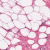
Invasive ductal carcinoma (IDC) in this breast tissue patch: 0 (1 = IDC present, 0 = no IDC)